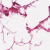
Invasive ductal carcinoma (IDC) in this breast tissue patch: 0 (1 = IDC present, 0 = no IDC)